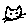
Label: cat